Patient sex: M
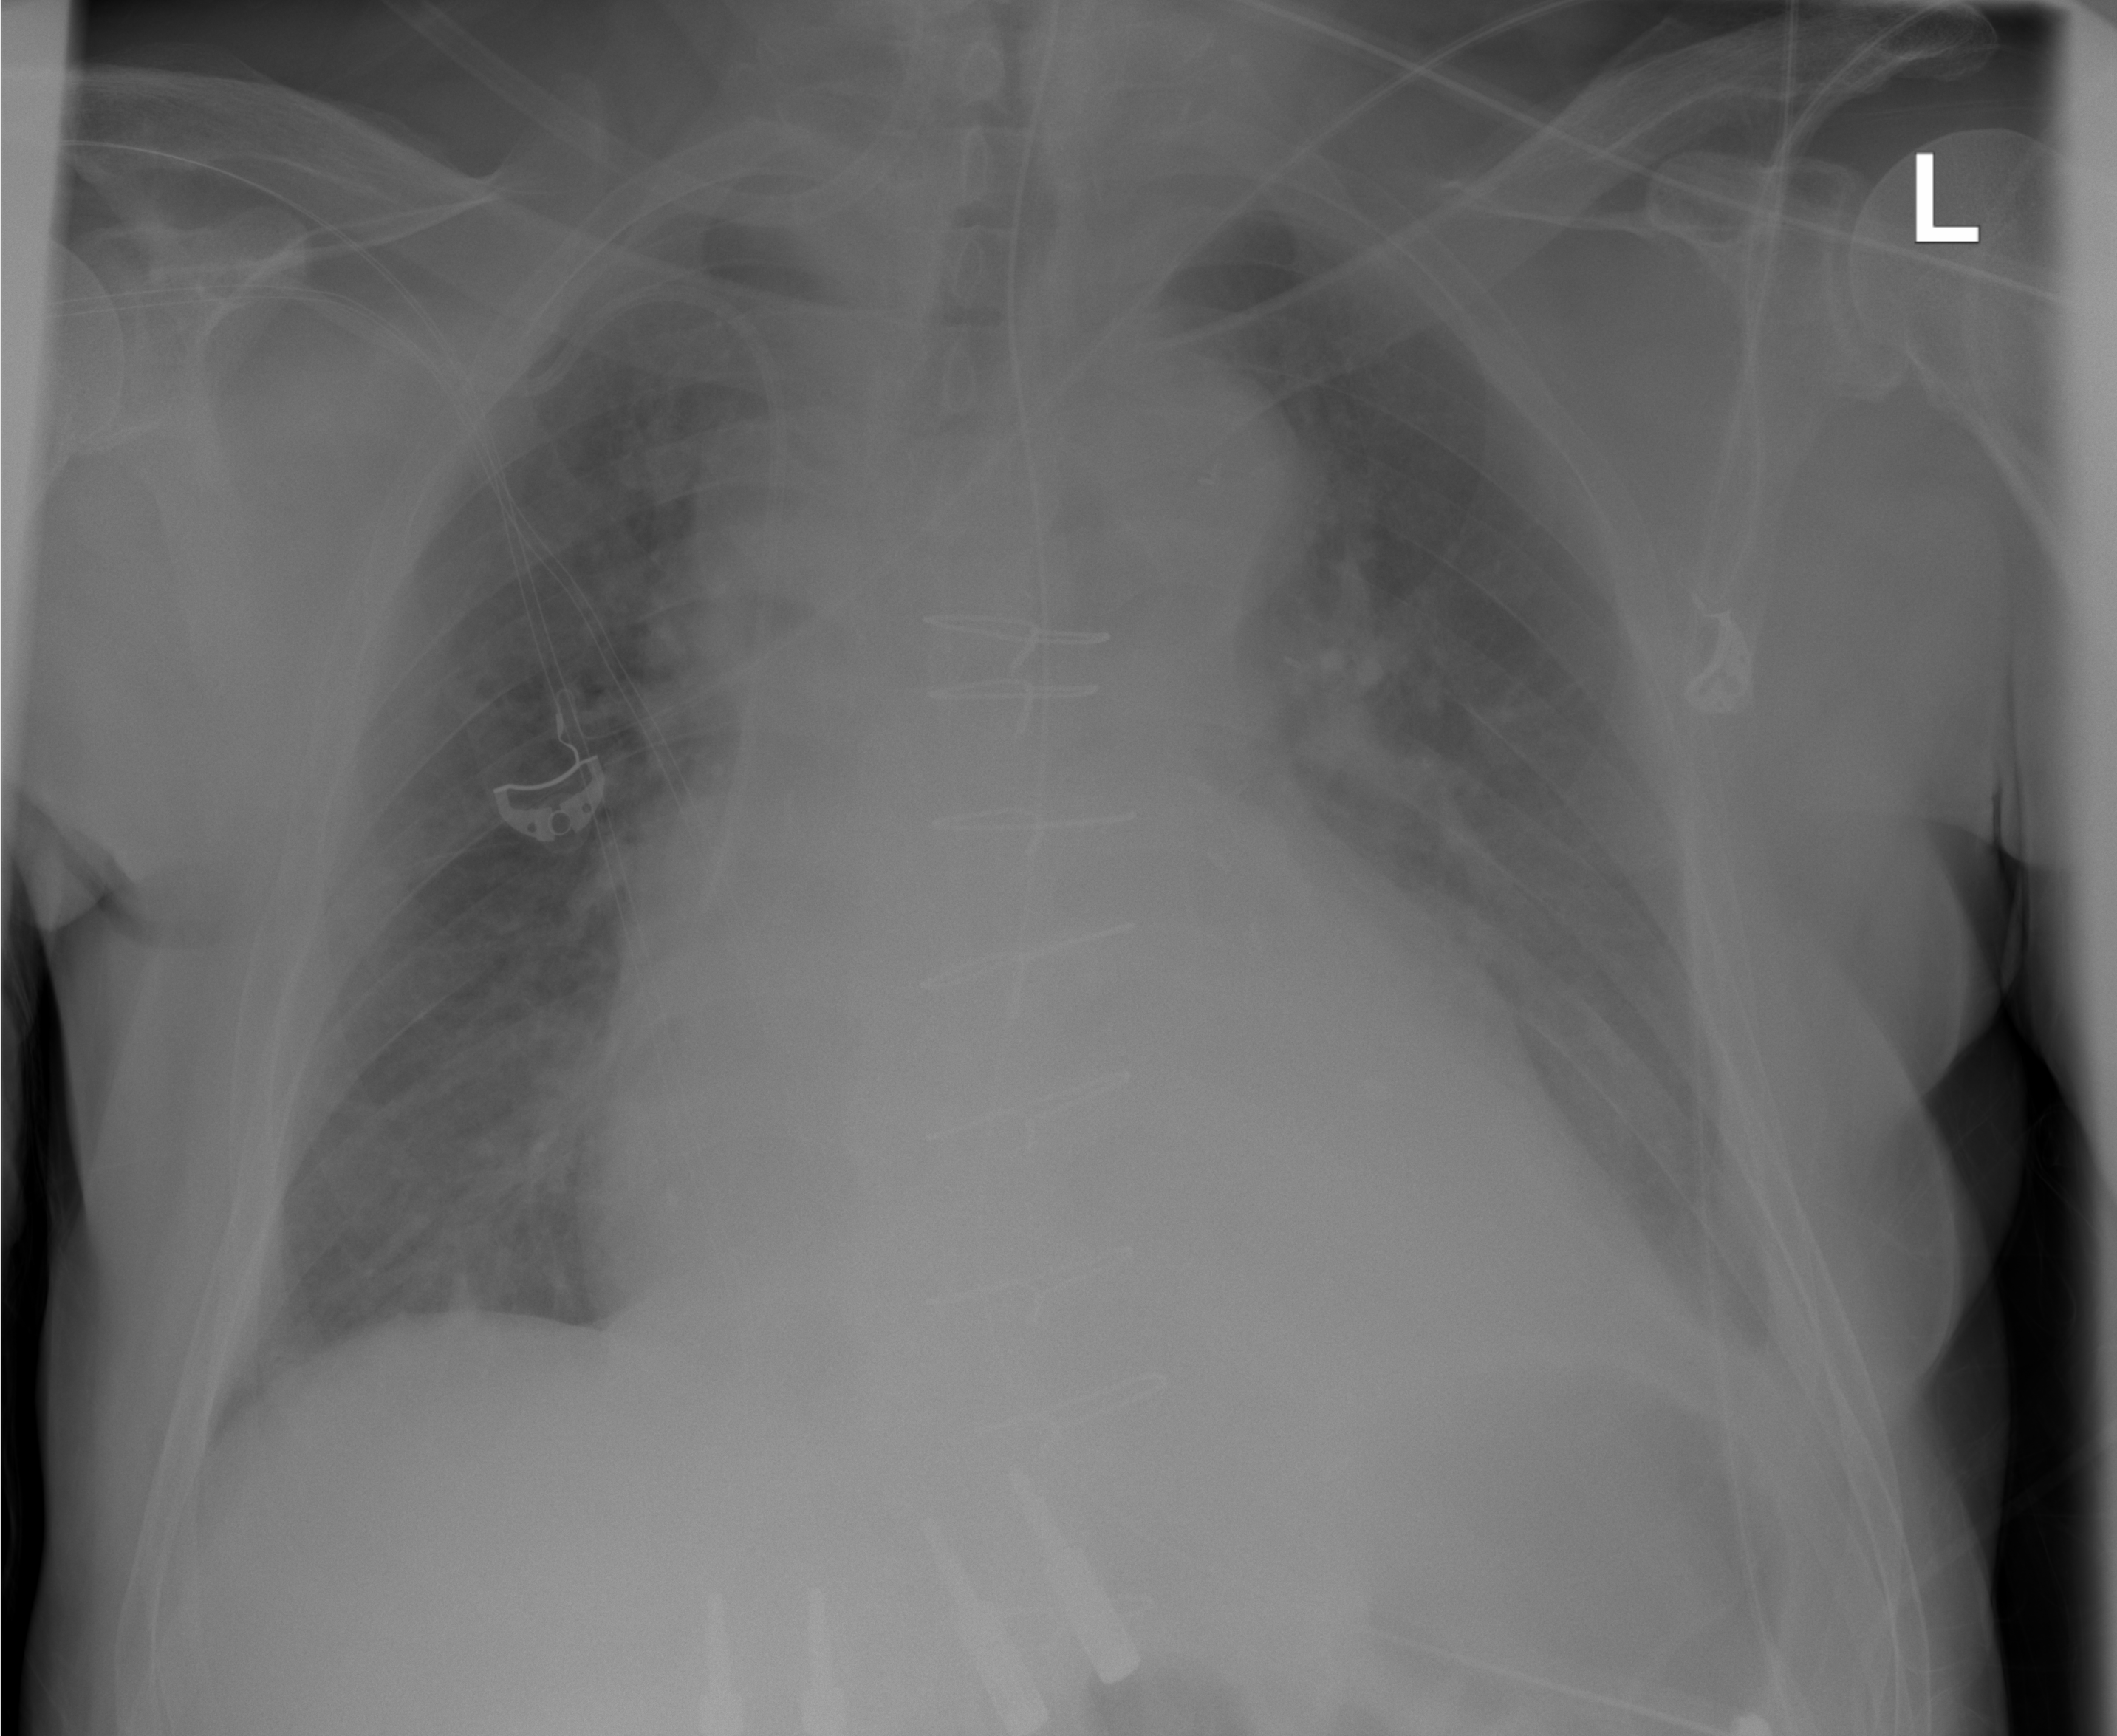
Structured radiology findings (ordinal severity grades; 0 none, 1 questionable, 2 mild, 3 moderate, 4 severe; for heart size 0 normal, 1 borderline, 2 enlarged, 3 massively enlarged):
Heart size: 3
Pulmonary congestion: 2
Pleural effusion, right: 0
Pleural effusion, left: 2
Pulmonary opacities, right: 0
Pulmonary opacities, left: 0
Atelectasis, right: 0
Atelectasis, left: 0